Question: I am new in Apple Watch development and want to integrate apple map in Apple Watch in which just want to show my current location but every time i load the interface in simulator i got the screen like below. any help can be appreciate.

'''
-(void)locationManager:(CLLocationManager *)manager didUpdateLocations:(NSArray *)locations
{
CLLocation* loc = [locations lastObject];
CLLocationCoordinate2D myLocationCoordinate2D = loc.coordinate;
[self.demoMap setRegion:MKCoordinateRegionMake(myLocationCoordinate2D, MKCoordinateSpanMake(0.0,0.0))];//set map region
[self.demoMap addAnnotation:myLocationCoordinate2D withPinColor:WKInterfaceMapPinColorGreen];// set pin on map
[locationManager stopUpdatingLocation];
}
#pragma mark - CLLocation Manager
-(void)startTrackingCurrentLcoation:(BOOL)forTrip
{
locationManager = [[CLLocationManager alloc] init];
locationManager.delegate = self;
locationManager.desiredAccuracy = kCLLocationAccuracyBest;
[locationManager requestAlwaysAuthorization];
CLAuthorizationStatus status = [CLLocationManager authorizationStatus];
if (status == kCLAuthorizationStatusAuthorizedAlways || status == kCLAuthorizationStatusAuthorizedWhenInUse)
{
NSLog(@"%@ Start tracking current location", self);
[locationManager startUpdatingLocation];
}
}
-(void)locationManager:(CLLocationManager *)manager didChangeAuthorizationStatus:(CLAuthorizationStatus)status
{
status = [CLLocationManager authorizationStatus];
if (status == kCLAuthorizationStatusDenied)
{
NSString *message = @"To use background location you must turn on 'Always' in the Location Services Settings";
NSLog(@"%@",message);
}
else if (status == kCLAuthorizationStatusNotDetermined)
{
[locationManager requestAlwaysAuthorization];
}
else
{
[locationManager startUpdatingLocation];
}
}
'''
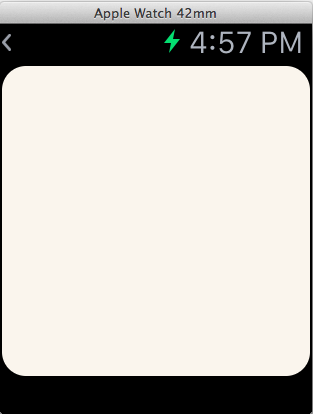
Answer: Follow this link <URL>.
Check weather you getting current location coordinate that you pass to region.Test by giving predefined coordinate..